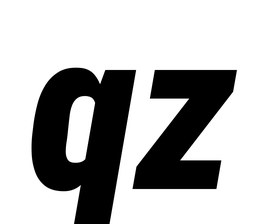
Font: Roboto-Italic_Condensed_Black_Italic